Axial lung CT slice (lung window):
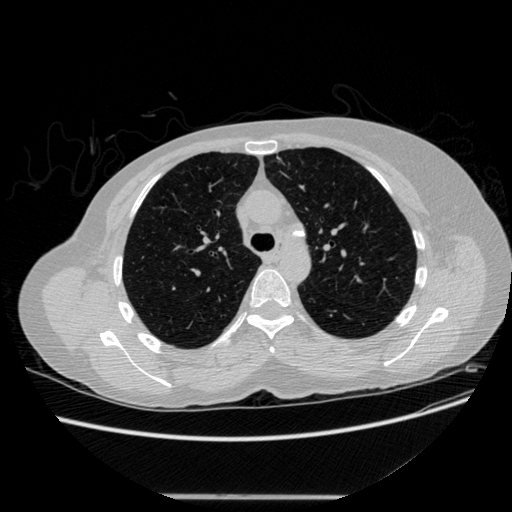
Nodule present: no